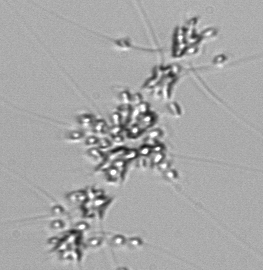
Label: Chaetoceros_didymus_TAG_external_flagellate